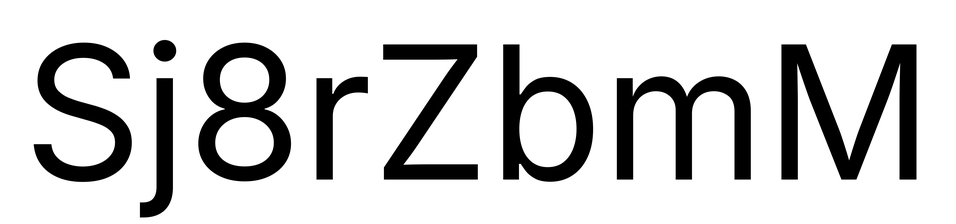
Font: Inter_Regular